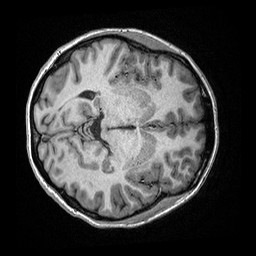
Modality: T1w
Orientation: axial
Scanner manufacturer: ge
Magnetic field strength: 3 T
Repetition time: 2.349 s
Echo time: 0.002968 s